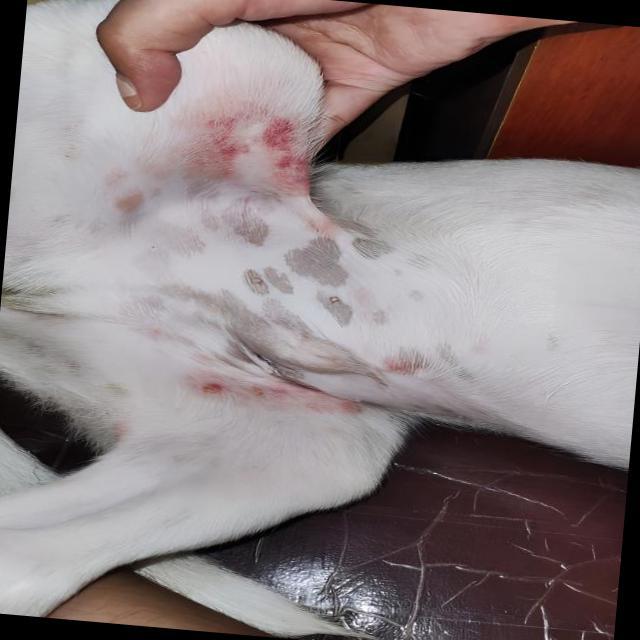
Canine dermatitis — inflammation of the skin presenting with erythema, pruritus, papules, and excoriation. May be allergic, contact, or atopic in origin.